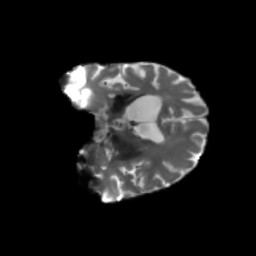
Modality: T2w
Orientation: coronal
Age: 70
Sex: male
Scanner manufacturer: siemens
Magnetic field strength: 3 T
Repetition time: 5.25 s
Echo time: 0.08 s